Question:
Im totally done, please help. Im using simple html dom..
Sometimes it successfully do work.
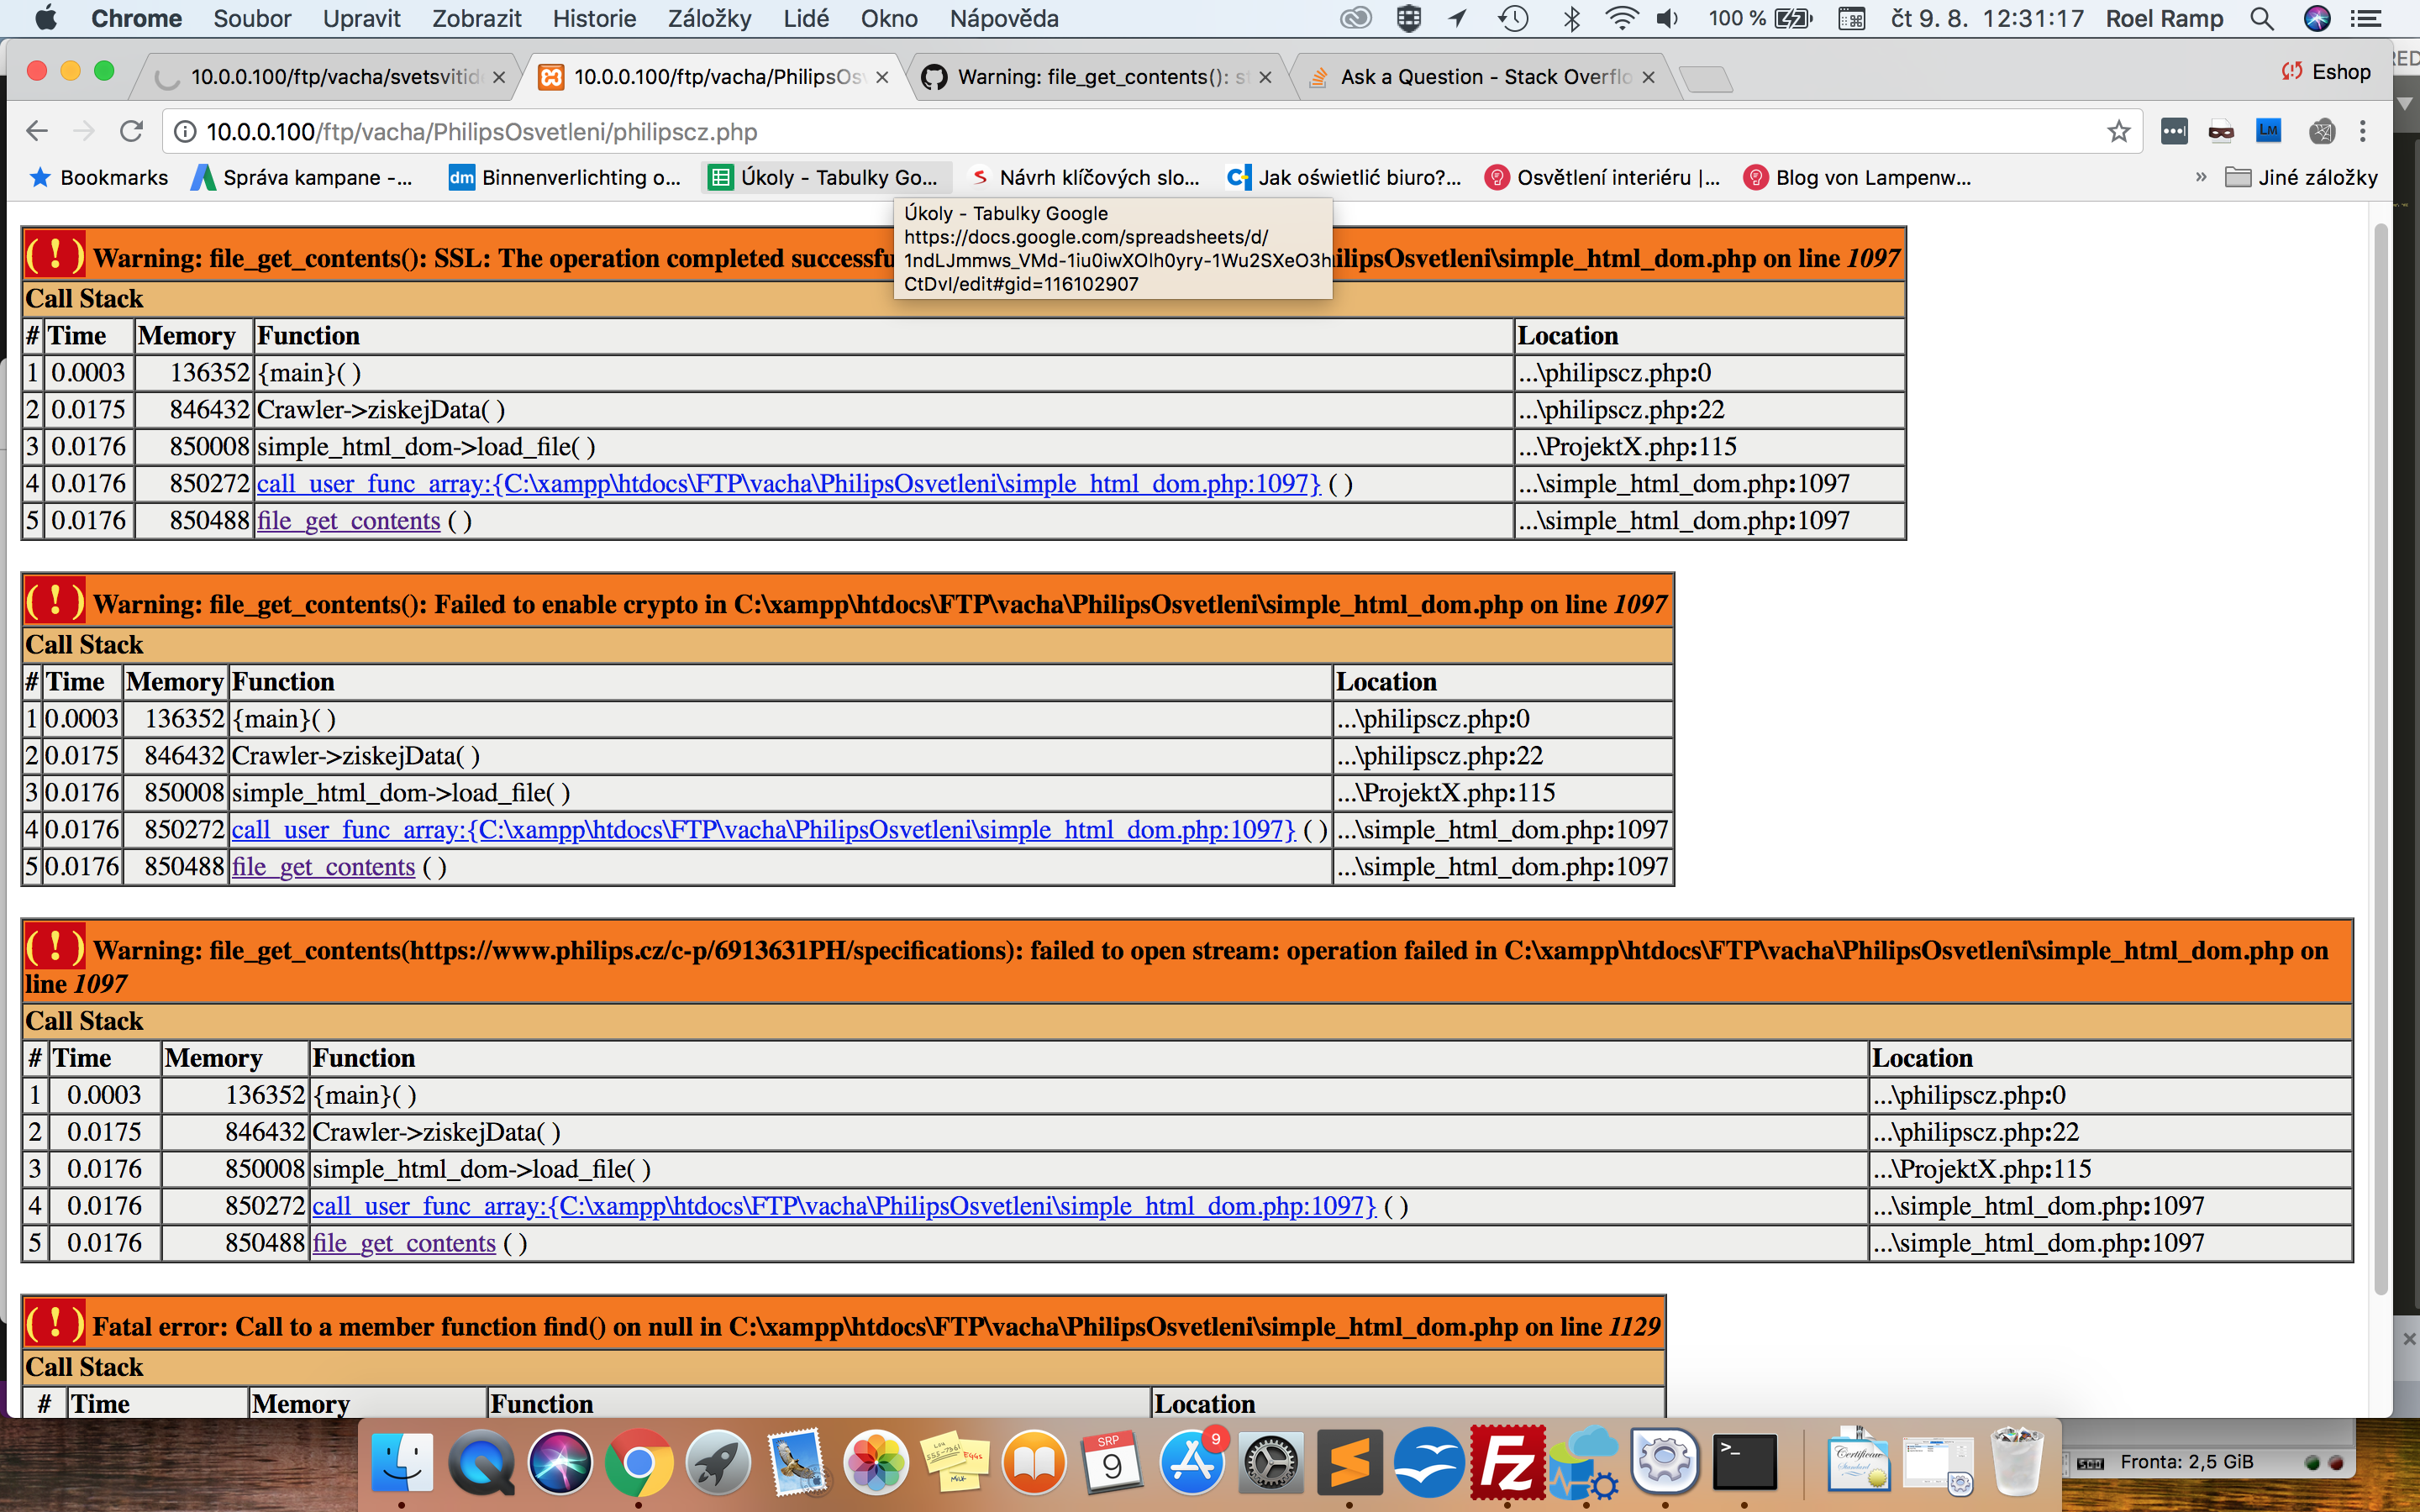
Answer: You should install OpenSSL for PHP correctly. You should also verify that 'ssl.cafile' and 'openssl.capath' are set.
PS: But really, you should paste your code.